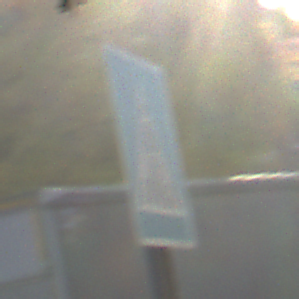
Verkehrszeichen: FussgaengerueberwegRechts
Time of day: SunriseSunset
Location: Outdoor (Urban)
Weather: PartlyCloudy
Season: Autumn
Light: Natural